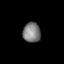
Tissue: lung
Cell type: Epithelial cells
Senescence score: 0.1794
Nuclear area (px): 351
Mean DAPI intensity: 123.077